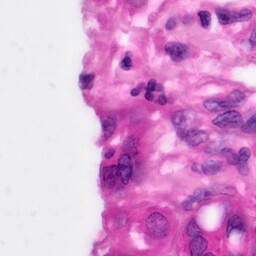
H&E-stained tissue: Pancreatic